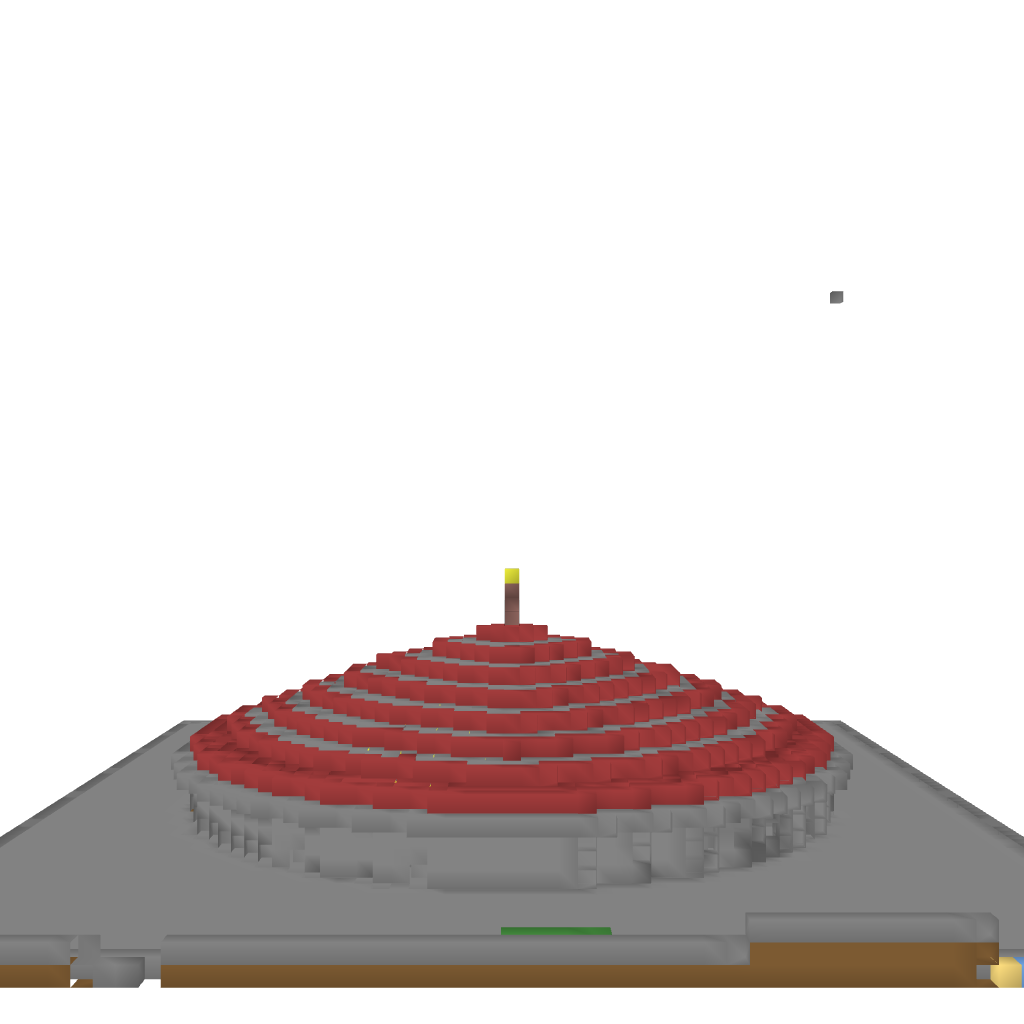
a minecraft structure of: Simple Maze good quality